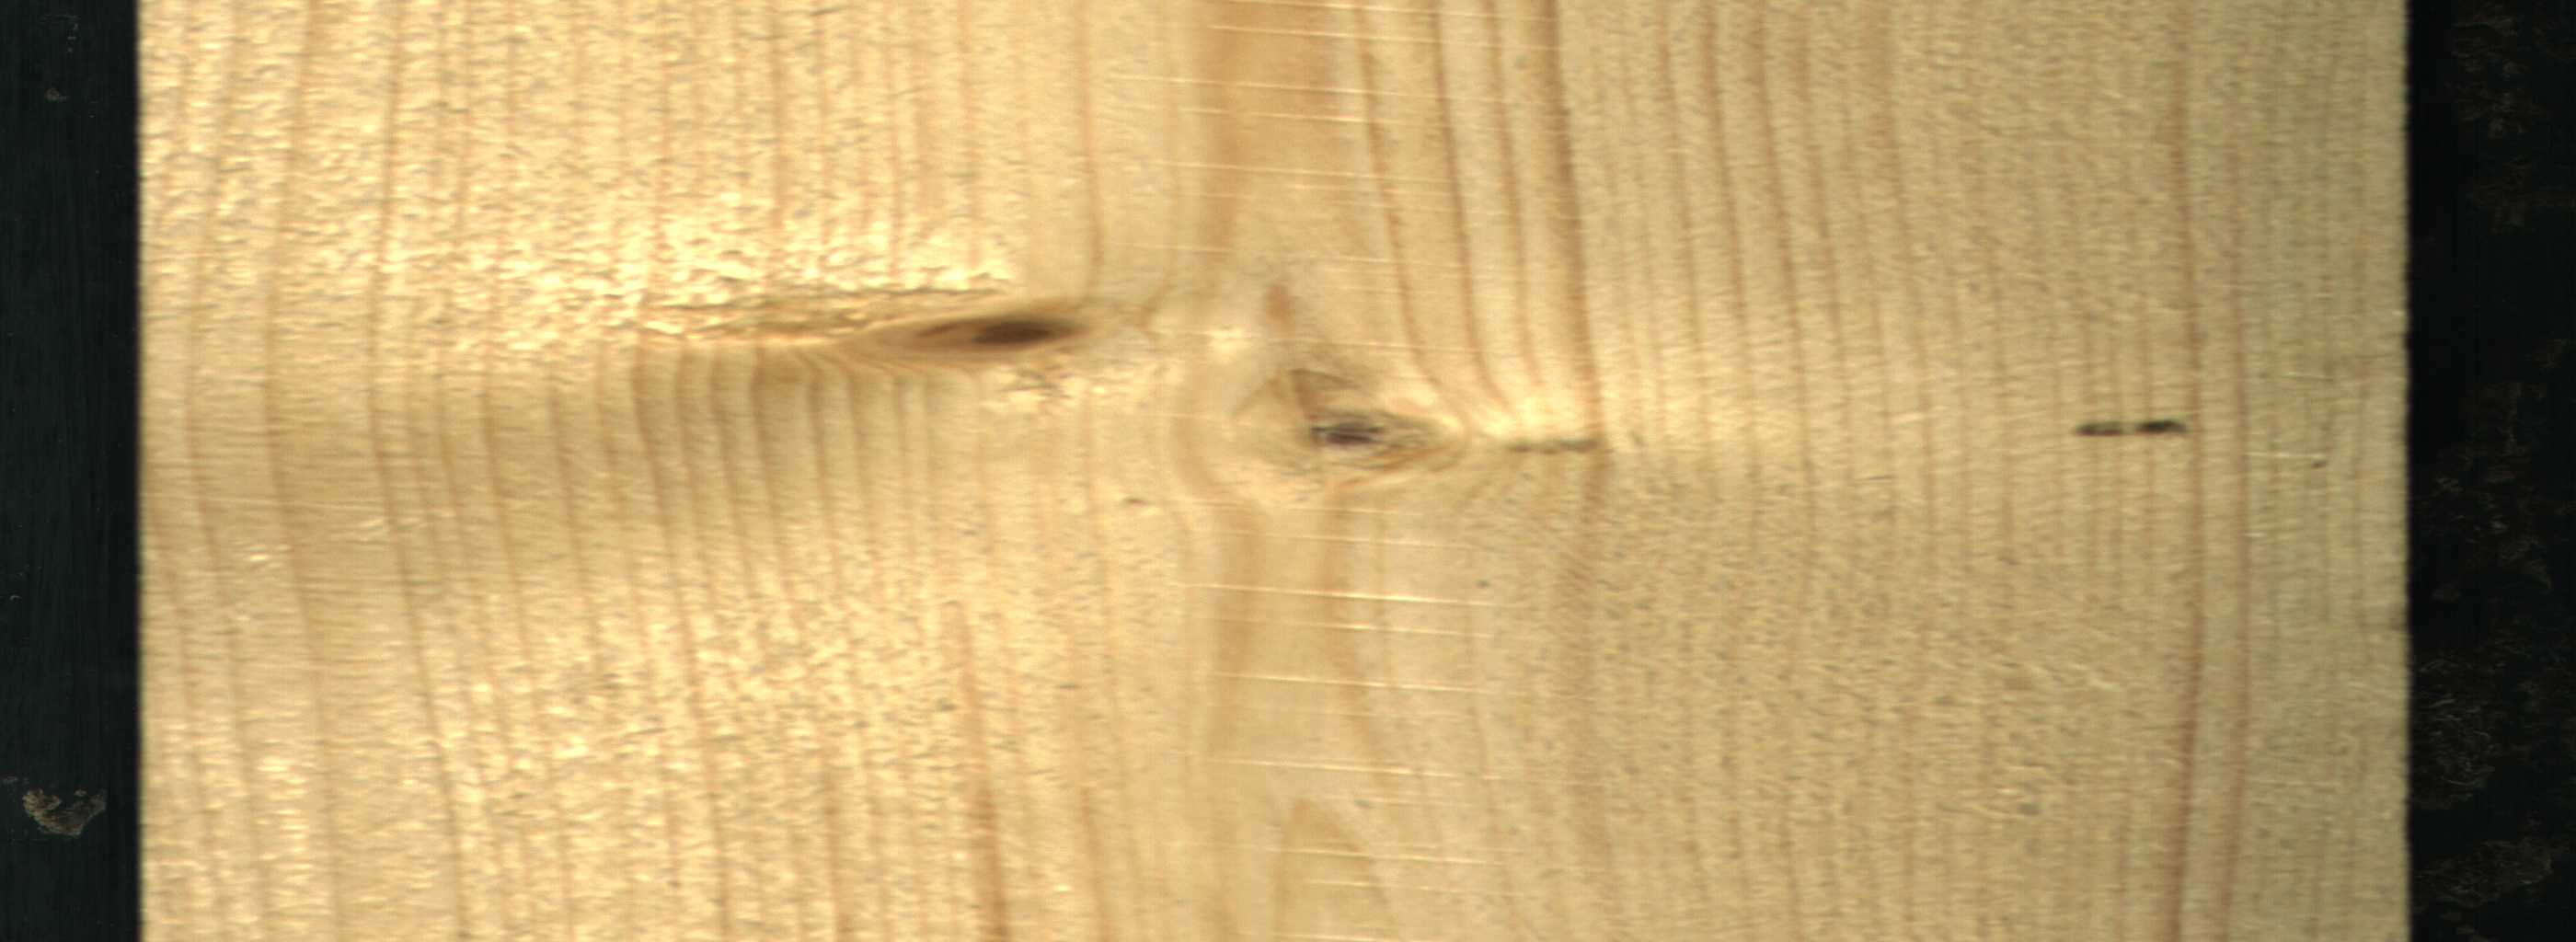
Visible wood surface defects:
Live_Knot
Live_Knot